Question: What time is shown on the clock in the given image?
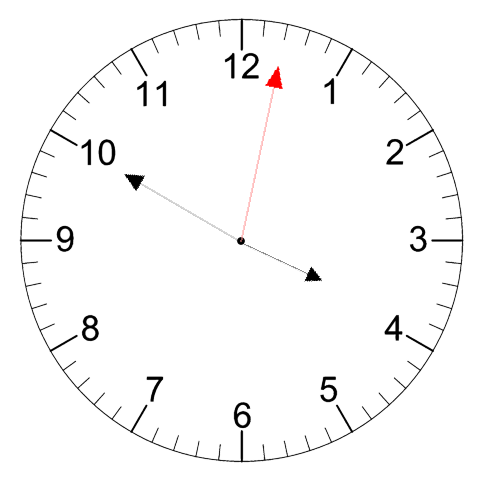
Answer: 03:50:02